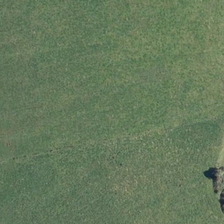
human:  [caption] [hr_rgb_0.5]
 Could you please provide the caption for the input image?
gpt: two green trees are near a piece of green meadow .

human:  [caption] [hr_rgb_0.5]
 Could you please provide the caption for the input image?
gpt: a vast expanse of grassland .

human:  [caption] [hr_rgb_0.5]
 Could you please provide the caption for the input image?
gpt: two green trees are near a piece of green meadow .

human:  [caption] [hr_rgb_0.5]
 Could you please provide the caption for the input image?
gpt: light green grass on the grass .

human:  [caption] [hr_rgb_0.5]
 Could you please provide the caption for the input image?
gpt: a vast expanse of grassland .